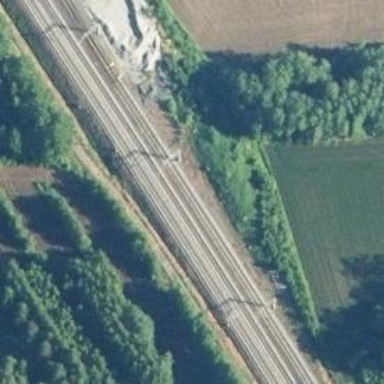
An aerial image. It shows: Rail siding with electrified contact lines for trains.